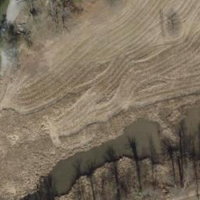
EUNIS habitat code: 25
Species observed at this site:
Iris sibirica